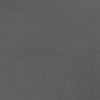
Label: dusty